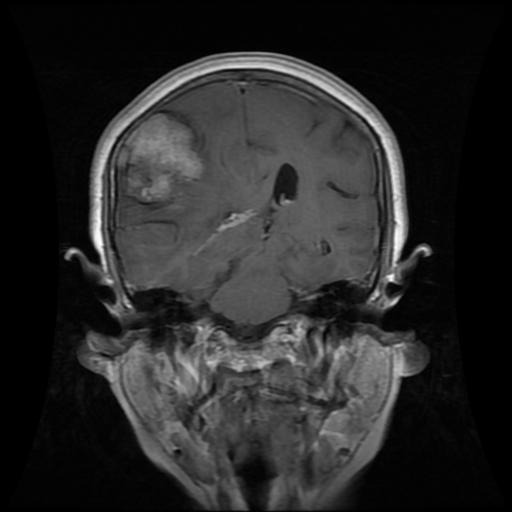
Label: meningioma